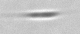
Label: Cylindrotheca_morphotype1